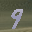
Label: 9